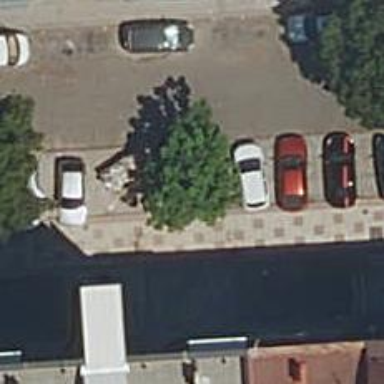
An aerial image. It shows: Parking area with asphalt surface.